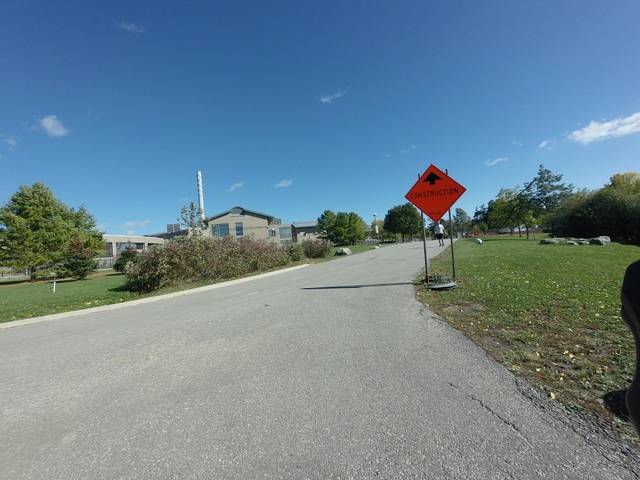
Region: Canada
Coordinates: 43.848, -78.948